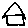
Label: house